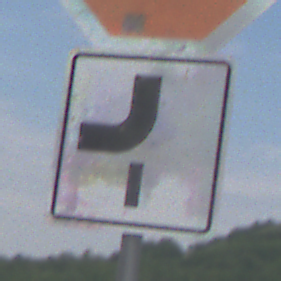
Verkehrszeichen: VerlaufVorfahrtsstrasse7
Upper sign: Stop
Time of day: Midday
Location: Outdoor (RoadRail)
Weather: PartlyCloudy
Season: NotSpecified
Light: Natural